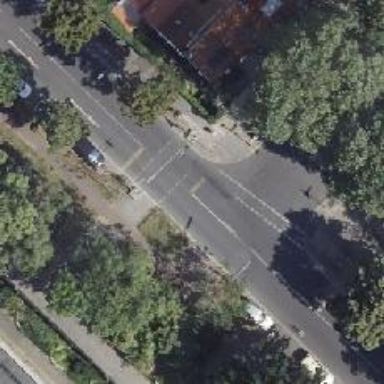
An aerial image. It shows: Road with traffic signals.